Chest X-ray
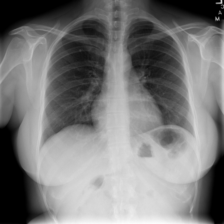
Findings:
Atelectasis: negative
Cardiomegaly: negative
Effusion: negative
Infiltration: negative
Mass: negative
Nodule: negative
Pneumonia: negative
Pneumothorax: negative
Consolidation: negative
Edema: negative
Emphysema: negative
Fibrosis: negative
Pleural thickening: negative
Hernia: negative